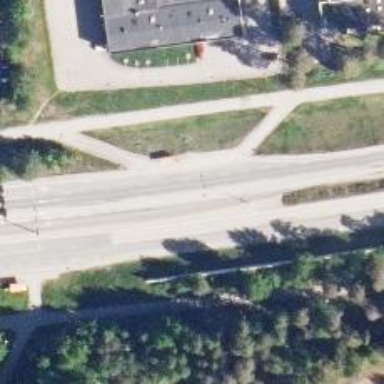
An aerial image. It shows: Primary highway.